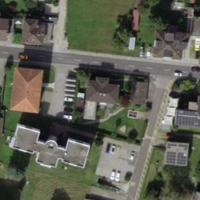
EUNIS habitat code: 54
Species observed at this site:
Phytolacca americana